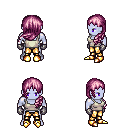
a pixel art fantasy rpg character, male body template, dark elf, purple skin, white pirate shirt, gold greaves, pink left-swept hairstyle, metal gloves, gold boots, four views (front, back, left, right), 2x2 character sprite sheet, small pixel art, hard edges, no anti-aliasing